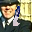
Label: 1